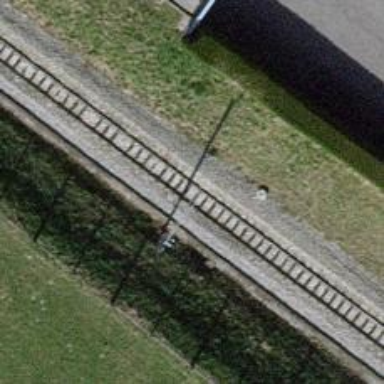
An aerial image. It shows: Narrow-gauge railway with 1 track. The tracks are electrified with contact line.